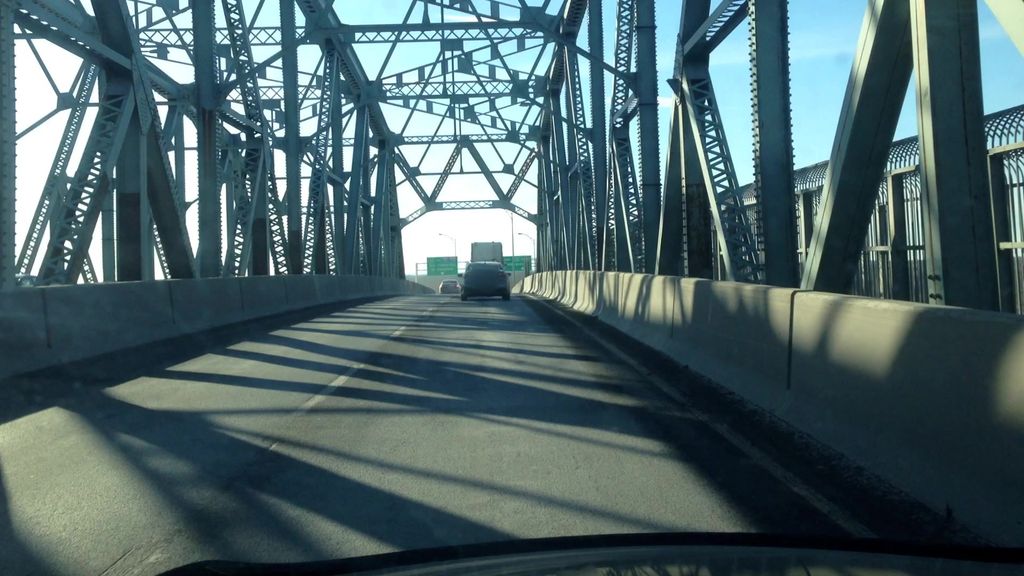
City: montreal